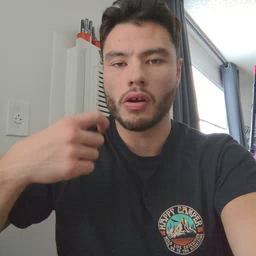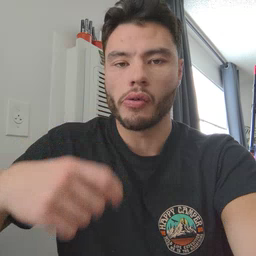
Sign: jump